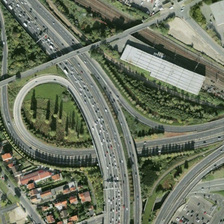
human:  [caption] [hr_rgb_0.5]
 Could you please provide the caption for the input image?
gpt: some buildings and many green trees are near a viaduct .

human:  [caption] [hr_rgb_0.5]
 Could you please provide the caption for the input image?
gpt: some buildings and many green trees are near a viaduct .

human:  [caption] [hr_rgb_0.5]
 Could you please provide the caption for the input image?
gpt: some buildings and many green trees are near a viaduct .

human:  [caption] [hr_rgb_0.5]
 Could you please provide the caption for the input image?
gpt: some buildings and many green trees are near a viaduct .

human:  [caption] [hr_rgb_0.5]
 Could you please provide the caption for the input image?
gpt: some buildings and many green trees are near a viaduct .